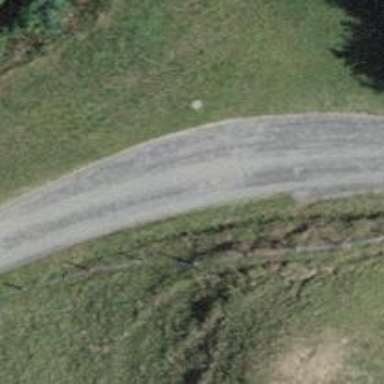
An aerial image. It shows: Unclassified road with grade1 track type.